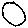
Label: circle